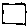
Label: square